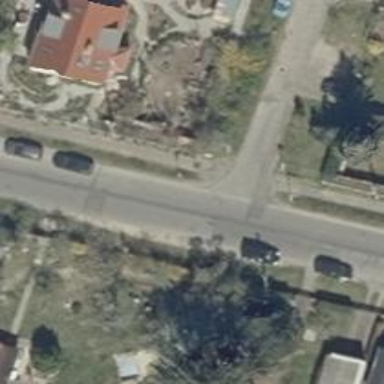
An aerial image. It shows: Asphalt road in residential area.